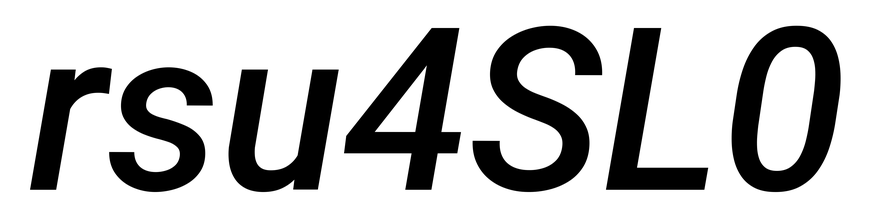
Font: Roboto-Italic_Medium_Italic